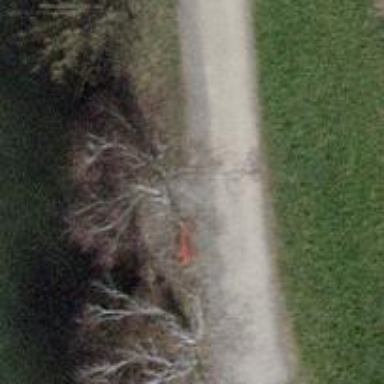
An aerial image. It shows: Bench.